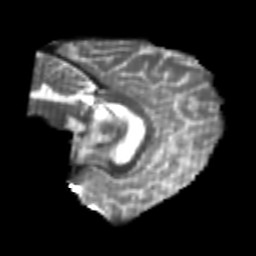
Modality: T2w
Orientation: sagittal
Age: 22
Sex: male
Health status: healthy
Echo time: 0.074 s